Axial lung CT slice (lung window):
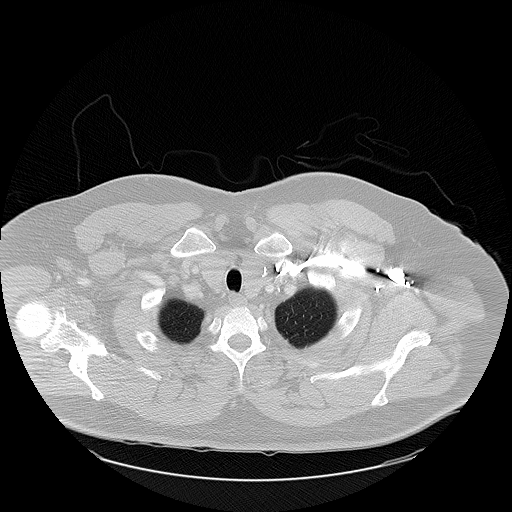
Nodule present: no